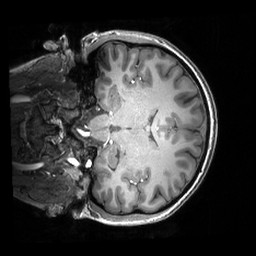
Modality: T1w
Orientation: coronal
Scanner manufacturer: philips
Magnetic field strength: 7 T
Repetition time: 0.008 s
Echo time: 0.001974 s